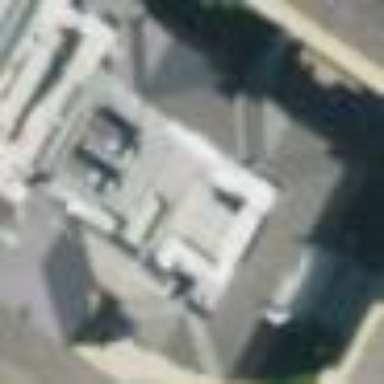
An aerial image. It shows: The building has grey roof in quadruple saltbox shape.